Question: I am working allong with Django book. Now I'm on the fifth chapter(Models) and right now I'm dealing with some problems. For instance, when I'm trying to write in my shell: I am getting this message:

Where is my mistake?
P.S. My my_app.models.py:
'''
from django.db import models
class Publisher(models.Model):
name = models.CharField(max_length=30)
address = models.CharField(max_length=50)
city = models.CharField(max_length=60)
state_province = models.CharField(max_length=30)
country = models.CharField(max_length=50)
website = models.URLField()
class Author(models.Model):
first_name = models.CharField(max_length=30)
last_name = models.CharField(max_length=40)
email = models.EmailField()
class Book(models.Model):
title = models.CharField(max_length=100)
authors = models.ManyToManyField(Author)
publisher = models.ForeignKey(Publisher)
publication_date = models.DateField()
'''
My project settings.py databases configuration:
'''
DATABASES = {
'default': {
'ENGINE': 'django.db.backends.postgresql_psycopg2',
'NAME': 'mydb',
'USER': 'admin', # Not used with sqlite3.
'PASSWORD': '123', # Not used with sqlite3.
'HOST': '', # Set to empty string for localhost. Not used with sqlite3.
'PORT': '', # Set to empty string for default. Not used wit
}
}
'''
And finally - my project settings.py INSTALLED_APPS and MIDDLEWARE_CLASSES:
'''
INSTALLED_APPS = (
#'django.contrib.admin',
#'django.contrib.auth',
#'django.contrib.contenttypes',
#'django.contrib.sessions',
#'django.contrib.messages',
#'django.contrib.staticfiles',
'books', # MY APP NAME
)
MIDDLEWARE_CLASSES = (
#'django.contrib.sessions.middleware.SessionMiddleware',
#'django.middleware.common.CommonMiddleware',
#'django.middleware.csrf.CsrfViewMiddleware',
#'django.contrib.auth.middleware.AuthenticationMiddleware',
#'django.contrib.messages.middleware.MessageMiddleware',
#'django.middleware.clickjacking.XFrameOptionsMiddleware',
)
'''
If you need any more information just say. Thank you in advance!
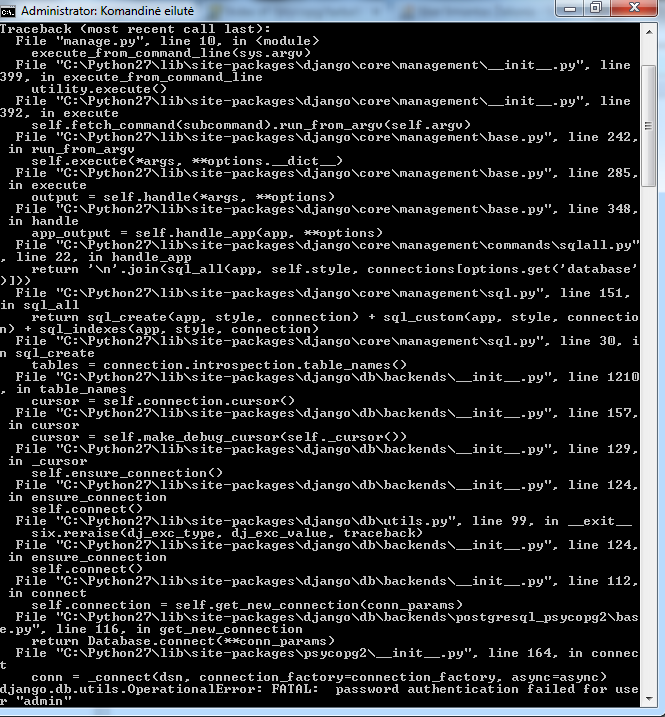
Answer: The error message is quite explicit that this is a problem with connecting to the database with that username and password. Have you set that account up in Postgres?